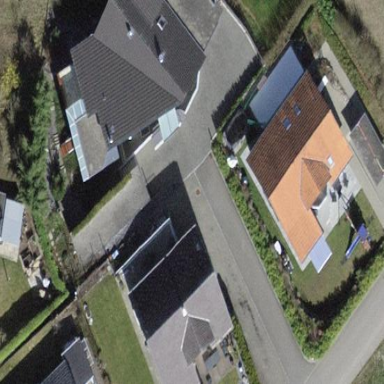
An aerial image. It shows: Residential building.